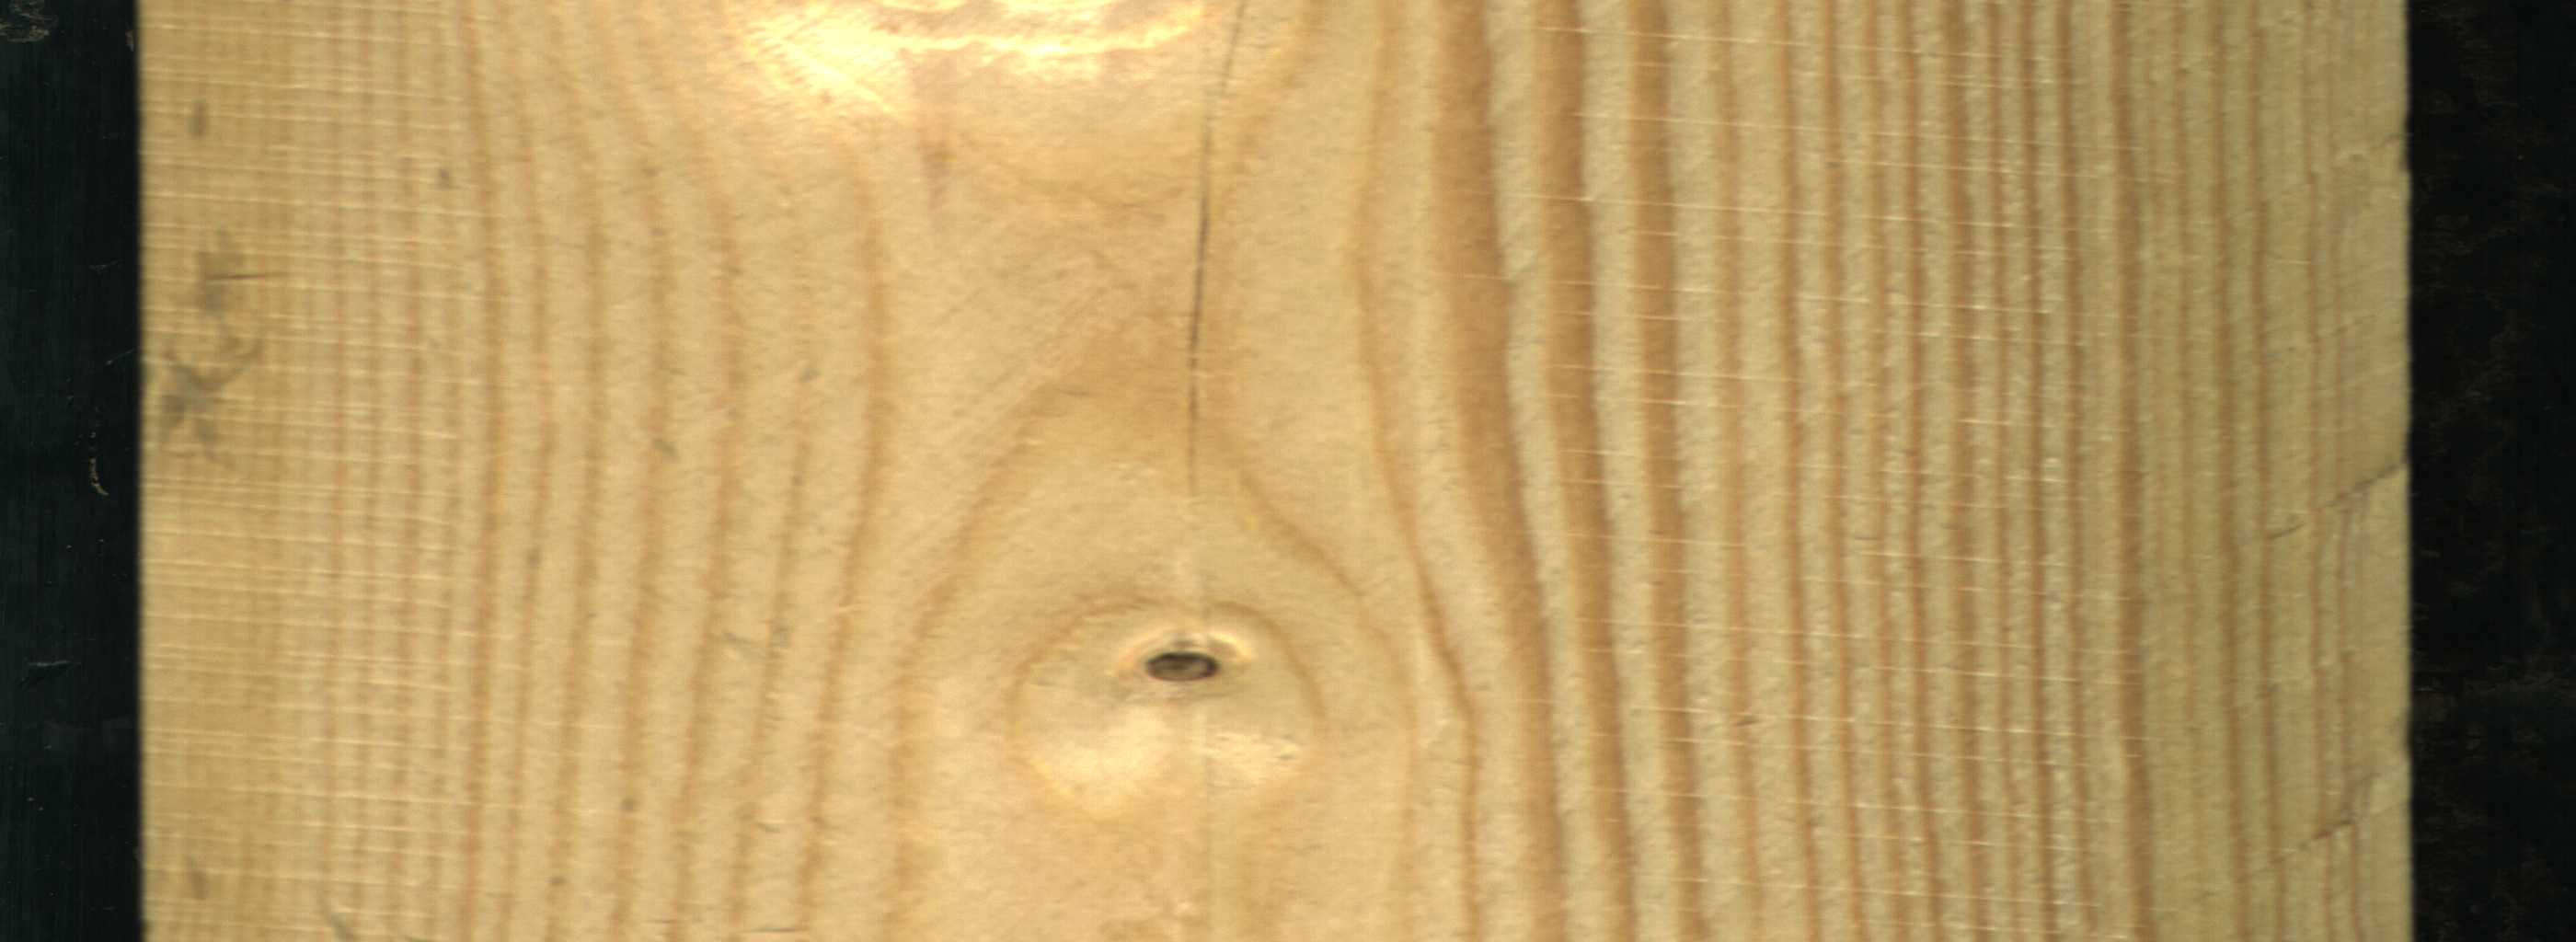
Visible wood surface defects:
Live_Knot